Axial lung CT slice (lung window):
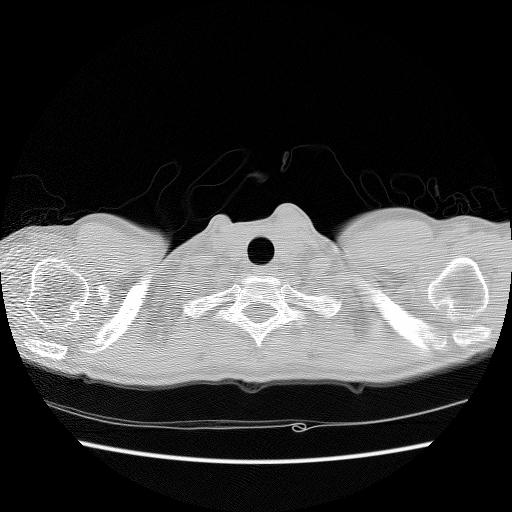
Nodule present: no